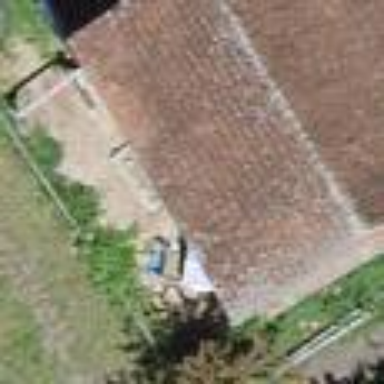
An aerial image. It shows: Barn.